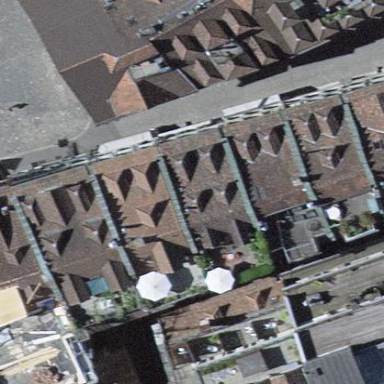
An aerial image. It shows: Gabled roof apartments building with brown roof tiles. The building has roof orientation across and is colored in gold.